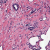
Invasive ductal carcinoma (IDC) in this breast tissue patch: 0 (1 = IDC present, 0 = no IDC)